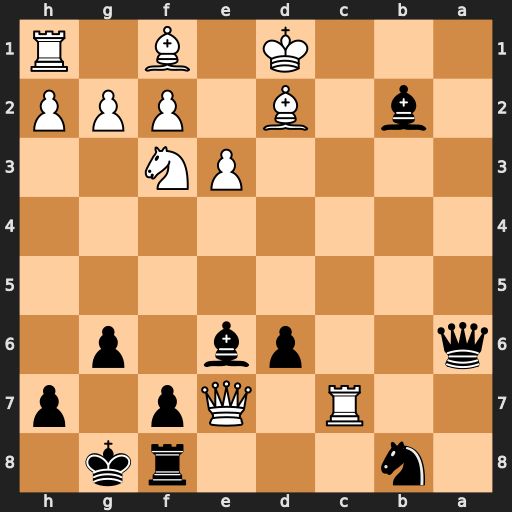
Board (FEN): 1n3rk1/2R1Qp1p/q2pb1p1/8/8/4PN2/1b1B1PPP/3K1B1R
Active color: b
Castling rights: -
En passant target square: -
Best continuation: Bb3+ Ke1 Qa1+ Rc1 Bxc1